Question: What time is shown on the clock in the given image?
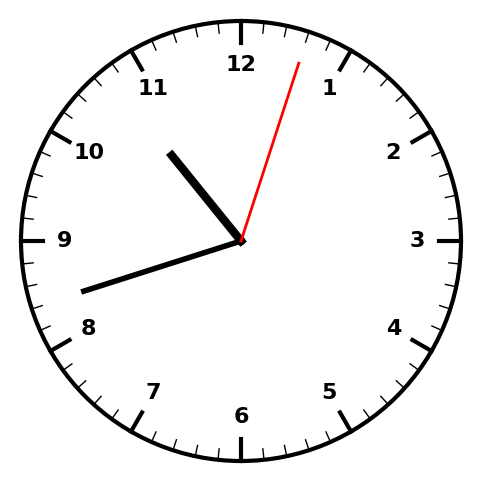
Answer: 10:42:03